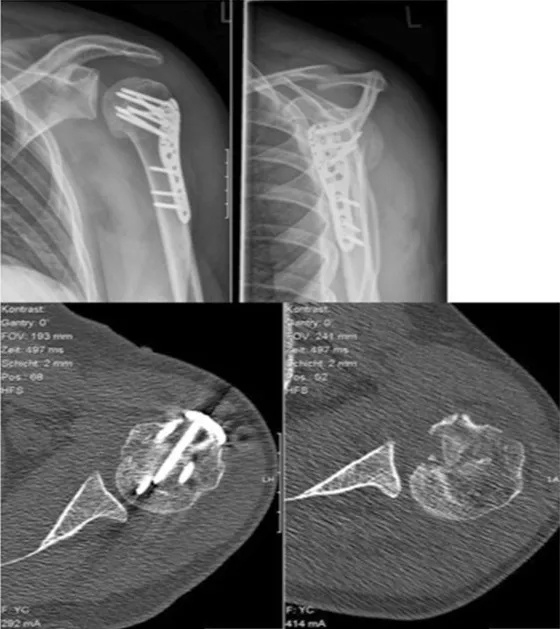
Post-operative x-ray and CT scan showing the restoration of spherical shape compared to pre-operative situation.
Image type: radiology (x_ray)